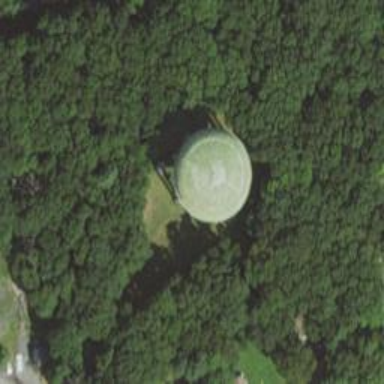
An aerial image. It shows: Water tower that is man-made.